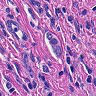
Metastatic tissue present: yes